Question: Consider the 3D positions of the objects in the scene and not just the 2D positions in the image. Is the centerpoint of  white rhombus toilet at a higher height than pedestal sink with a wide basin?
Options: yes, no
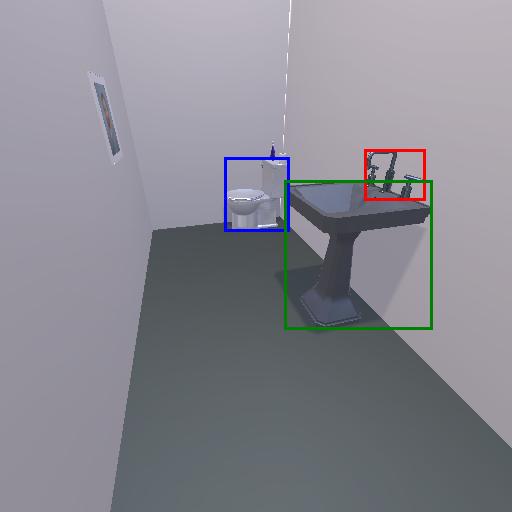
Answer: yes